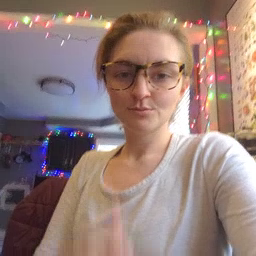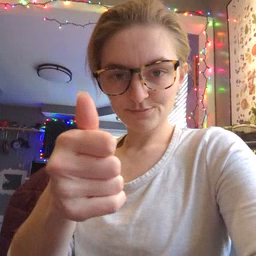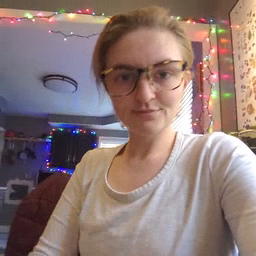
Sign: yourself